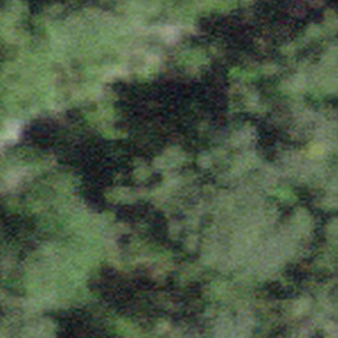
Label: other